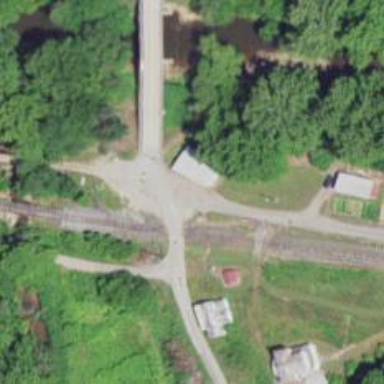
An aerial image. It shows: Level crossing along the railway.